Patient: sex F, age 75
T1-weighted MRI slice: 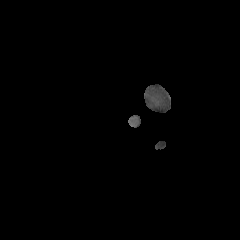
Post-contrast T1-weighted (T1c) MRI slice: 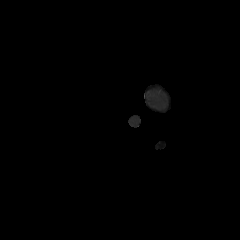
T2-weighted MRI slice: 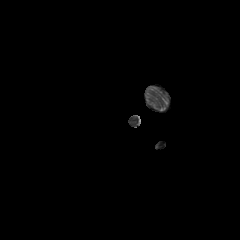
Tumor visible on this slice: no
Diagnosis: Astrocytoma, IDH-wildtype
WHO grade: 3